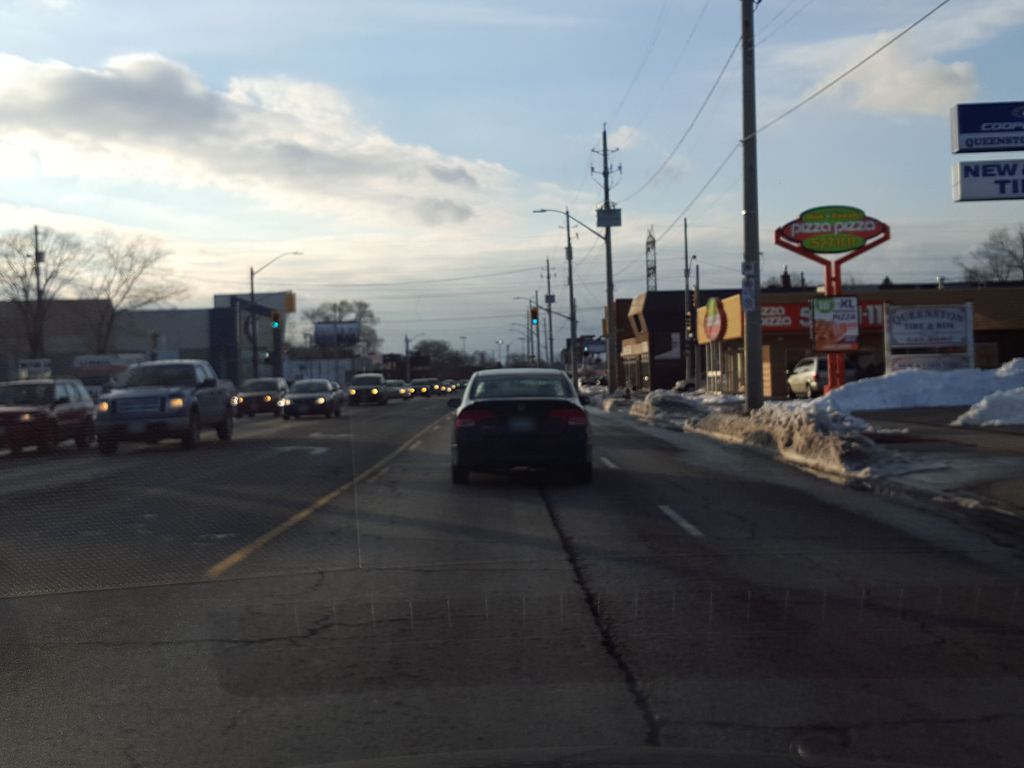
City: hamilton